Question: I'm not quite sure what I am overlooking when attempting to allow csv download on my Game model and I'm getting a little lost.
On the profile show page I render an index like list of games associated with that user, i.e. their game schedule.
The Profiles Controller-
'''
def show
@user = User.find_by_profile_name(params[:id])
if @user
@listings = @user.listings
@games = @user.games
respond_to do |format|
format.html
format.csv {send_data @games.to_csv}
end
return
render action: :show
else
render file: "public/404", status: 404, formats: [:html]
end
end
'''
Then in the 'game.rb' I define the method 'to_csv'
'''
def self.to_csv
CSV.generate do |csv|
csv << column_names
all.each do |item|
csv << item.attributes.values_at(*column_name)
end
end
end
'''
And on the profile show page to download the expected csv game schedule
'''
<%= link_to "Download my Schedule", profile_path(format: 'csv')%>
'''
I believe this might be my issue lies, but that doesn't quite explain what I get in my csv which is just a game object
file-
Here is my 'routes.rb'
'''
resources :games
match 'friendships/:friend_id' => 'user_friendships#new', :as => :new_friendship
match 'dashboard' => 'dashboard#show', :as => :dashboard
root to: "profiles#index"
get '/players', to: 'profiles#index', as:'players'
get '/players', to: 'profiles#index', as:'users'
get '/:id', to: "profiles#show", as: 'profile'
'''
The file should be formatted with the column names (location, opponent, time, etc) as the header line and the corresponding lines with their respective values for each instance associated to a user.
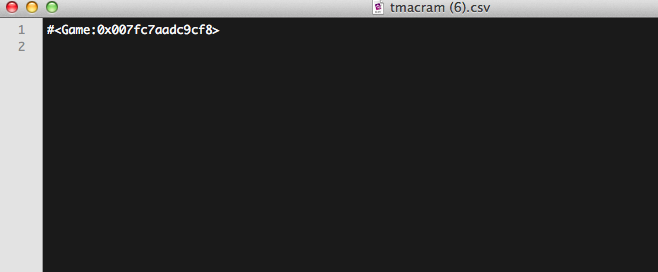
Answer: I think the 'to_csv' method inside should be re-declared as -
1. passed in the games array which needed to be converted.
2. the param passed to values_at is column_names not column_name. def self.to_csv(games)
CSV.generate do |csv|
csv << column_names
games.each do |item|
csv << item.attributes.values_at(*column_names)
end
end
end
and in the controller, the code should be:
'''
def show
@user = User.find_by_profile_name(params[:id])
if @user
@listings = @user.listings
@games = @user.games
respond_to do |format|
format.html
format.csv {send_data Game.to_csv(@games)}
end
return
render action: :show
else
render file: "public/404", status: 404, formats: [:html]
end
end
'''
otherwise, you will output all the games no matter which user you are using.